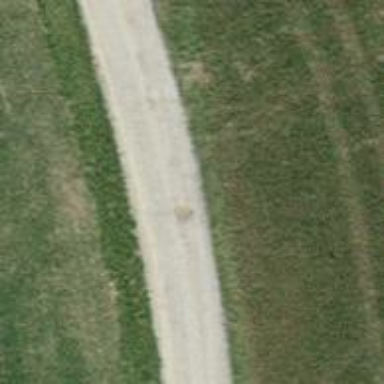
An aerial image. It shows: Compacted grade3 track.